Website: lowes
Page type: billing-address
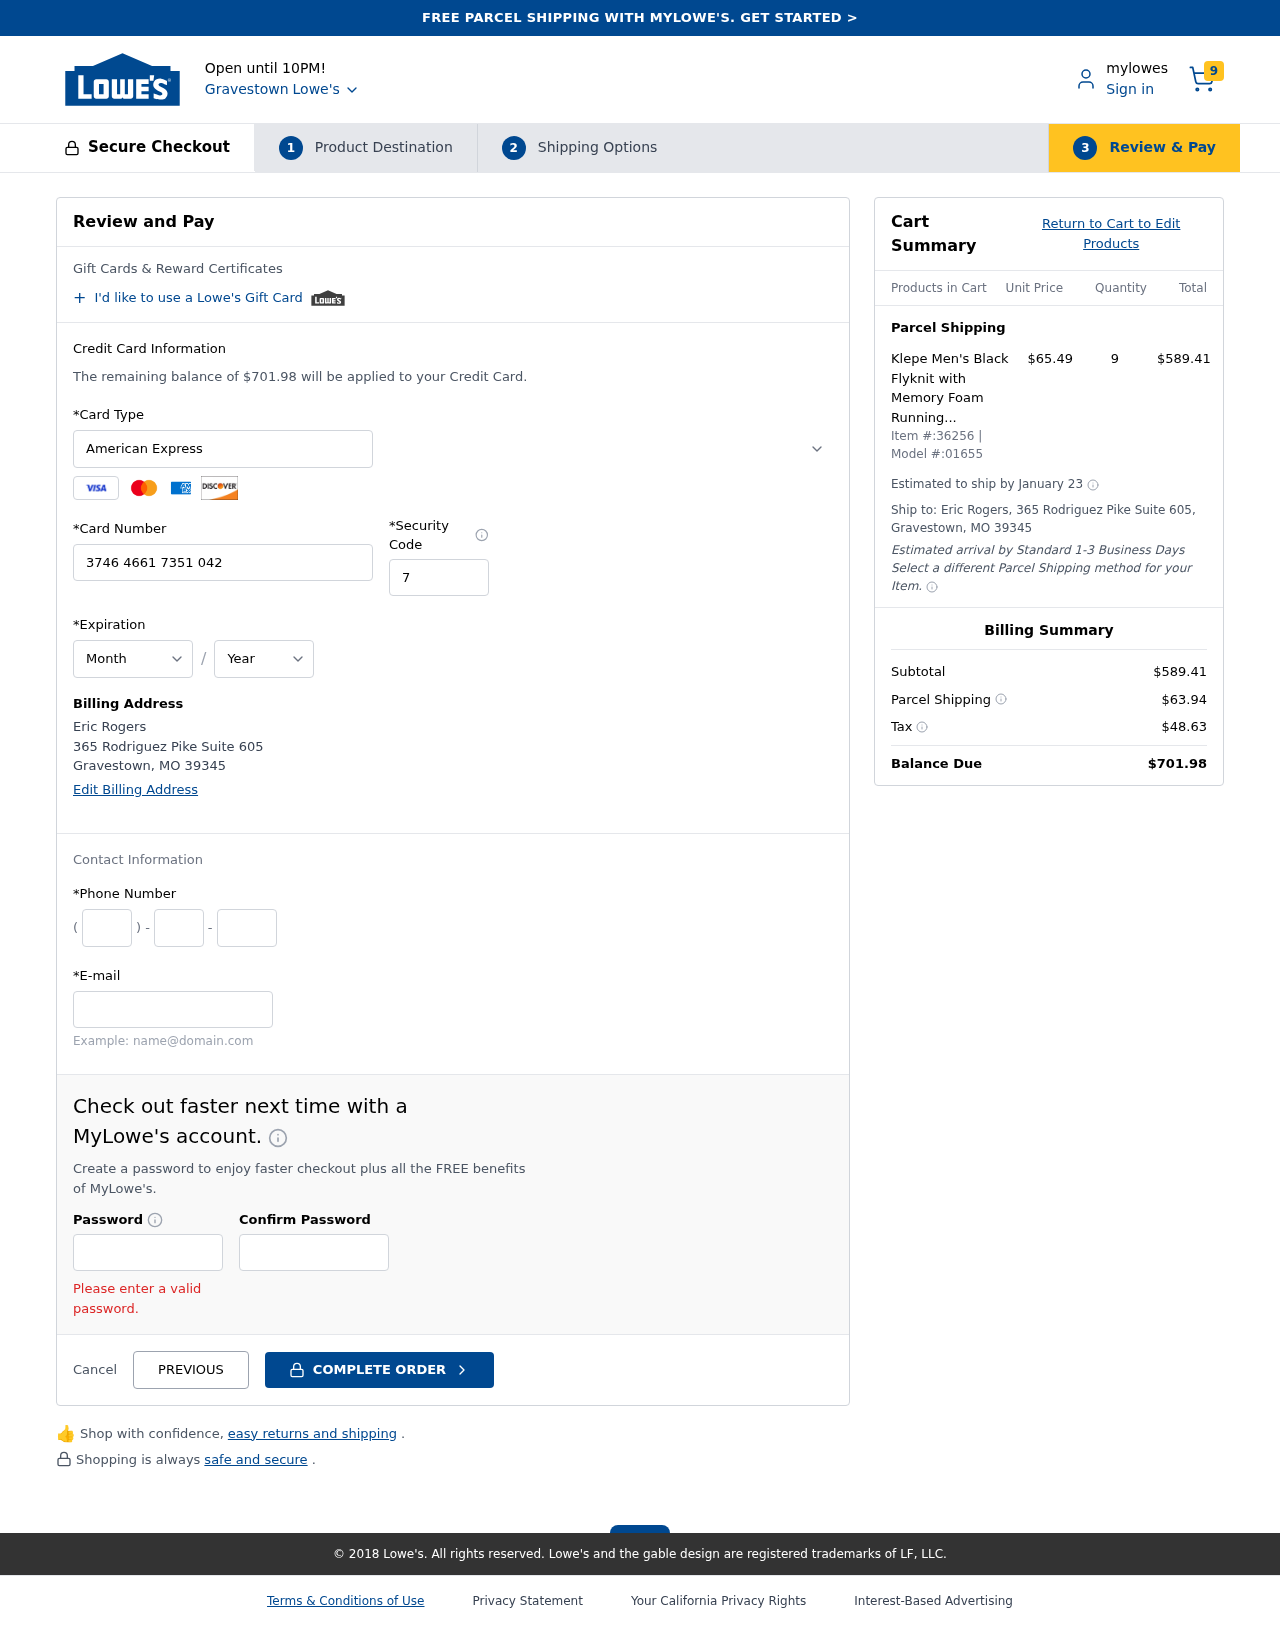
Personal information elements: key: PII_CARD_CVV
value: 7582
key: PII_CARD_EXPIRY_MONTH
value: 08
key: PII_CARD_EXPIRY_YEAR
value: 29
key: PII_CARD_NUMBER
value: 3746 4661 7351 042
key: PII_CARD_TYPE
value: American Express
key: PII_CITY
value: Gravestown
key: PII_CITY_STATE_ZIP
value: Gravestown, MO 39345
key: PII_EMAIL
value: eric.rogers@gmail.com
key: PII_FULLNAME
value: Eric Rogers
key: PII_PHONE_AREA
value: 835
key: PII_PHONE_PREFIX
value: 959
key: PII_PHONE_SUFFIX
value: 9107
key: PII_STREET
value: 365 Rodriguez Pike Suite 605
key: PII_FULLNAME2
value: Eric Rogers
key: PII_STATE_ABBR
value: MO
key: PII_POSTCODE
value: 39345
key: PII_POSTCODE_FULL
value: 39345
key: PII_CITY_STATE
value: Gravestown, MO
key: PII_POSTCODE_NUMERIC
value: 39345
Product elements: key: PRODUCT1_NAME
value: Klepe Men's Black Flyknit with Memory Foam Running Shoes-6 UK (40 EU) (7 US) (BX020/BLK)
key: PRODUCT1_PRICE
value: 65.49
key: PRODUCT1_QUANTITY
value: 9
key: PRODUCT_ITEM_NUMBER
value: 36256
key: PRODUCT_MODEL_NUMBER
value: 01655
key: PRODUCT1_LINE_TOTAL
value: $589.41
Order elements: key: ORDER_NUM_ITEMS
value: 9
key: ORDER_TOTAL
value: $701.98
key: ORDER_SHIPPING_DATE
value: January 23
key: ORDER_SUBTOTAL
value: $589.41
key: ORDER_SHIPPING_COST
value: $63.94
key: ORDER_TAX
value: $48.63